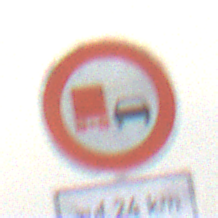
Verkehrszeichen: UeberholverbotKraftfahrzeuge
Zusatzzeichen unten: LaengeEinerStrecke6
Umgebung: Outdoor, Nature
Tageszeit: MorningAfternoon
Wetter: Overcast
Licht: Natural
Jahreszeit: Winter
Kontrast: LowContrast